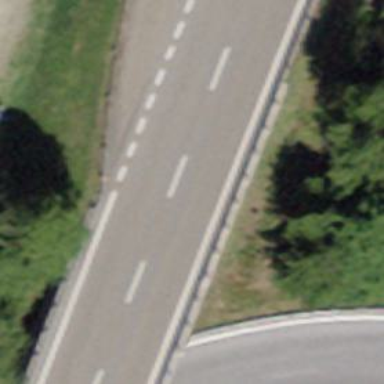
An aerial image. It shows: Bridge with asphalt surface carrying trunk highway.